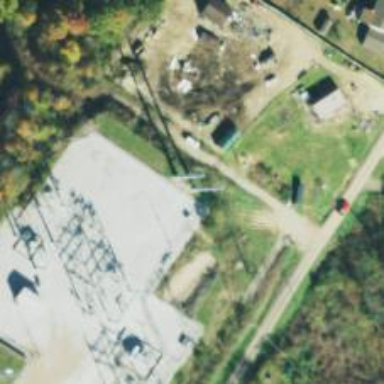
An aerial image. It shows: Power tower.